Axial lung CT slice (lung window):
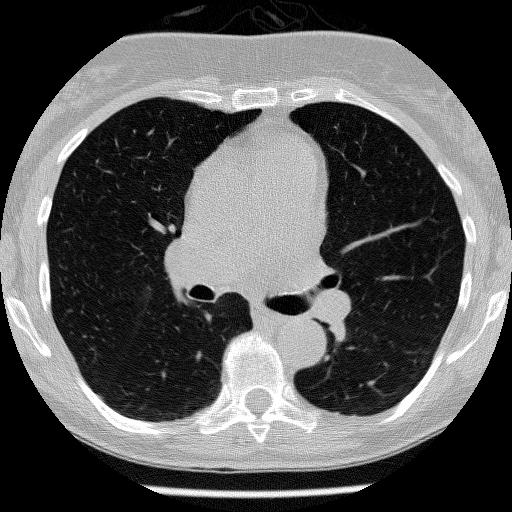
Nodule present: no